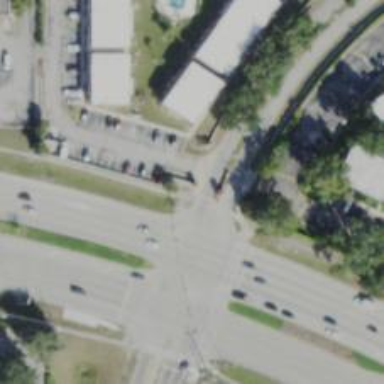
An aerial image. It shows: Marked crossing on footway.